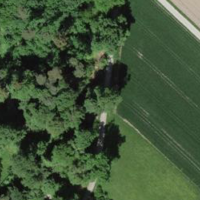
EUNIS habitat code: 52
Species observed at this site:
Cornus sanguinea